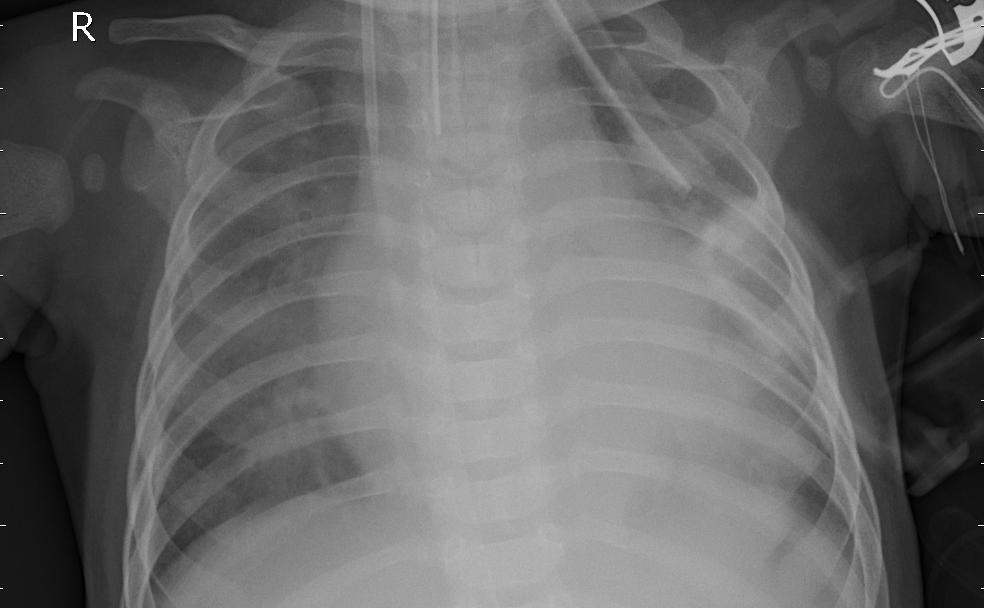
Diagnosis: PNEUMONIA